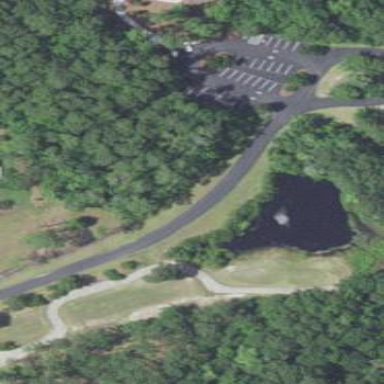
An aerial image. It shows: Scenic view of water hazard on golf course. The natural water feature adds beauty to the landscape.